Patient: sex M, age 68
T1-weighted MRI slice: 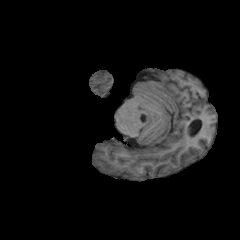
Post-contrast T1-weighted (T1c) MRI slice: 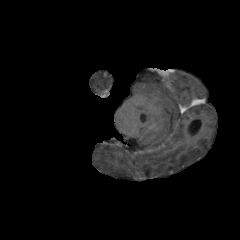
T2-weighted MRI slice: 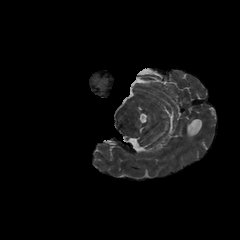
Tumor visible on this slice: no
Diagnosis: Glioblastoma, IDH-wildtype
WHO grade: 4